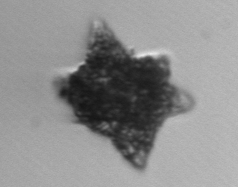
Label: Dictyocha